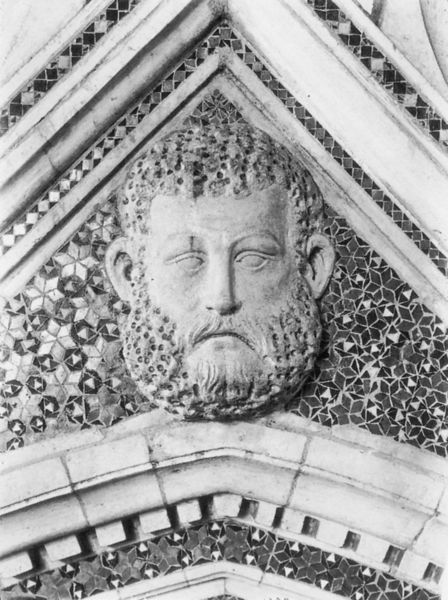
Titel: Grabmal Papst Hadrians V.
Standort: Viterbo, S. Francesco (EU - I - Latium)
Schlagwörter: mann, mund, bart, gesicht, porträt, ohren, relief, grimmig, foto, maske, torbogen, mosaik, photo, fresko, portiko